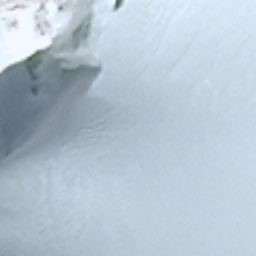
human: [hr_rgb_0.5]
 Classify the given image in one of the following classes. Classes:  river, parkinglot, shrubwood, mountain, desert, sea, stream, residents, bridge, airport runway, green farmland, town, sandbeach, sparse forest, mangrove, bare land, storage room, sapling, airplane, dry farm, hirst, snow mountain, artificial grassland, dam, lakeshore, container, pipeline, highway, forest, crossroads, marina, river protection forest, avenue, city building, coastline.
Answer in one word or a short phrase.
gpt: snow mountain